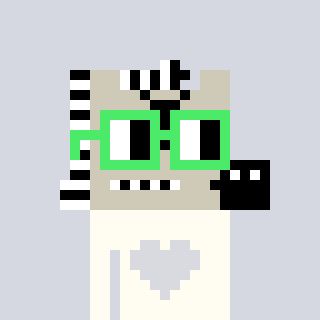
a pixel art character with square light green glasses, a zebra-shaped head and a grayscale-colored body on a cool background